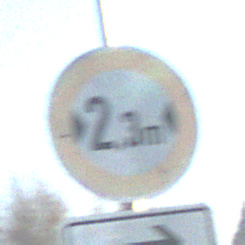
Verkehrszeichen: TatsaechlicheBreite2Komma3
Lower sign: RichtungsangabeDurchPfeile5
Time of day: SunriseSunset
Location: Outdoor (Nature)
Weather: Clear
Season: NotSpecified
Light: Natural